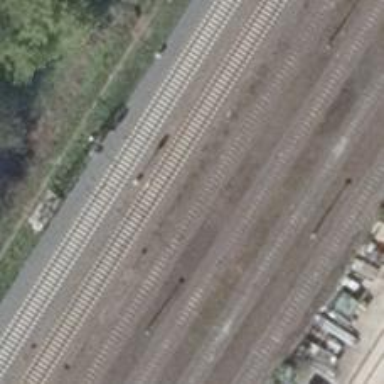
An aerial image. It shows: Railway signal.